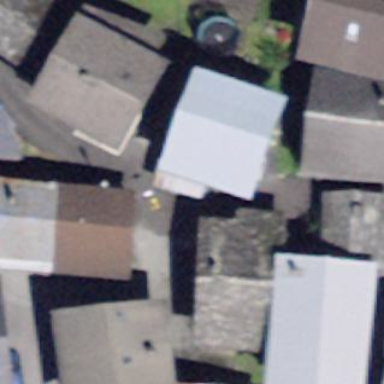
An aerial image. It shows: Simple house.